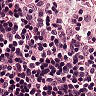
Metastatic tissue present: no